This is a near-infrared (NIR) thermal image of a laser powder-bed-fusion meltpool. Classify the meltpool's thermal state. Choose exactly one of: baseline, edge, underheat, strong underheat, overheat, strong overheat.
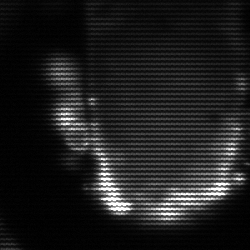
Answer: baseline